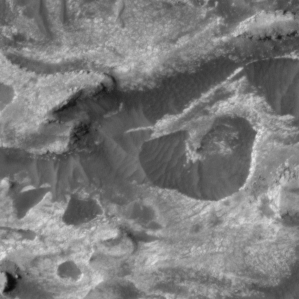
Label: non_frost